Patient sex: M
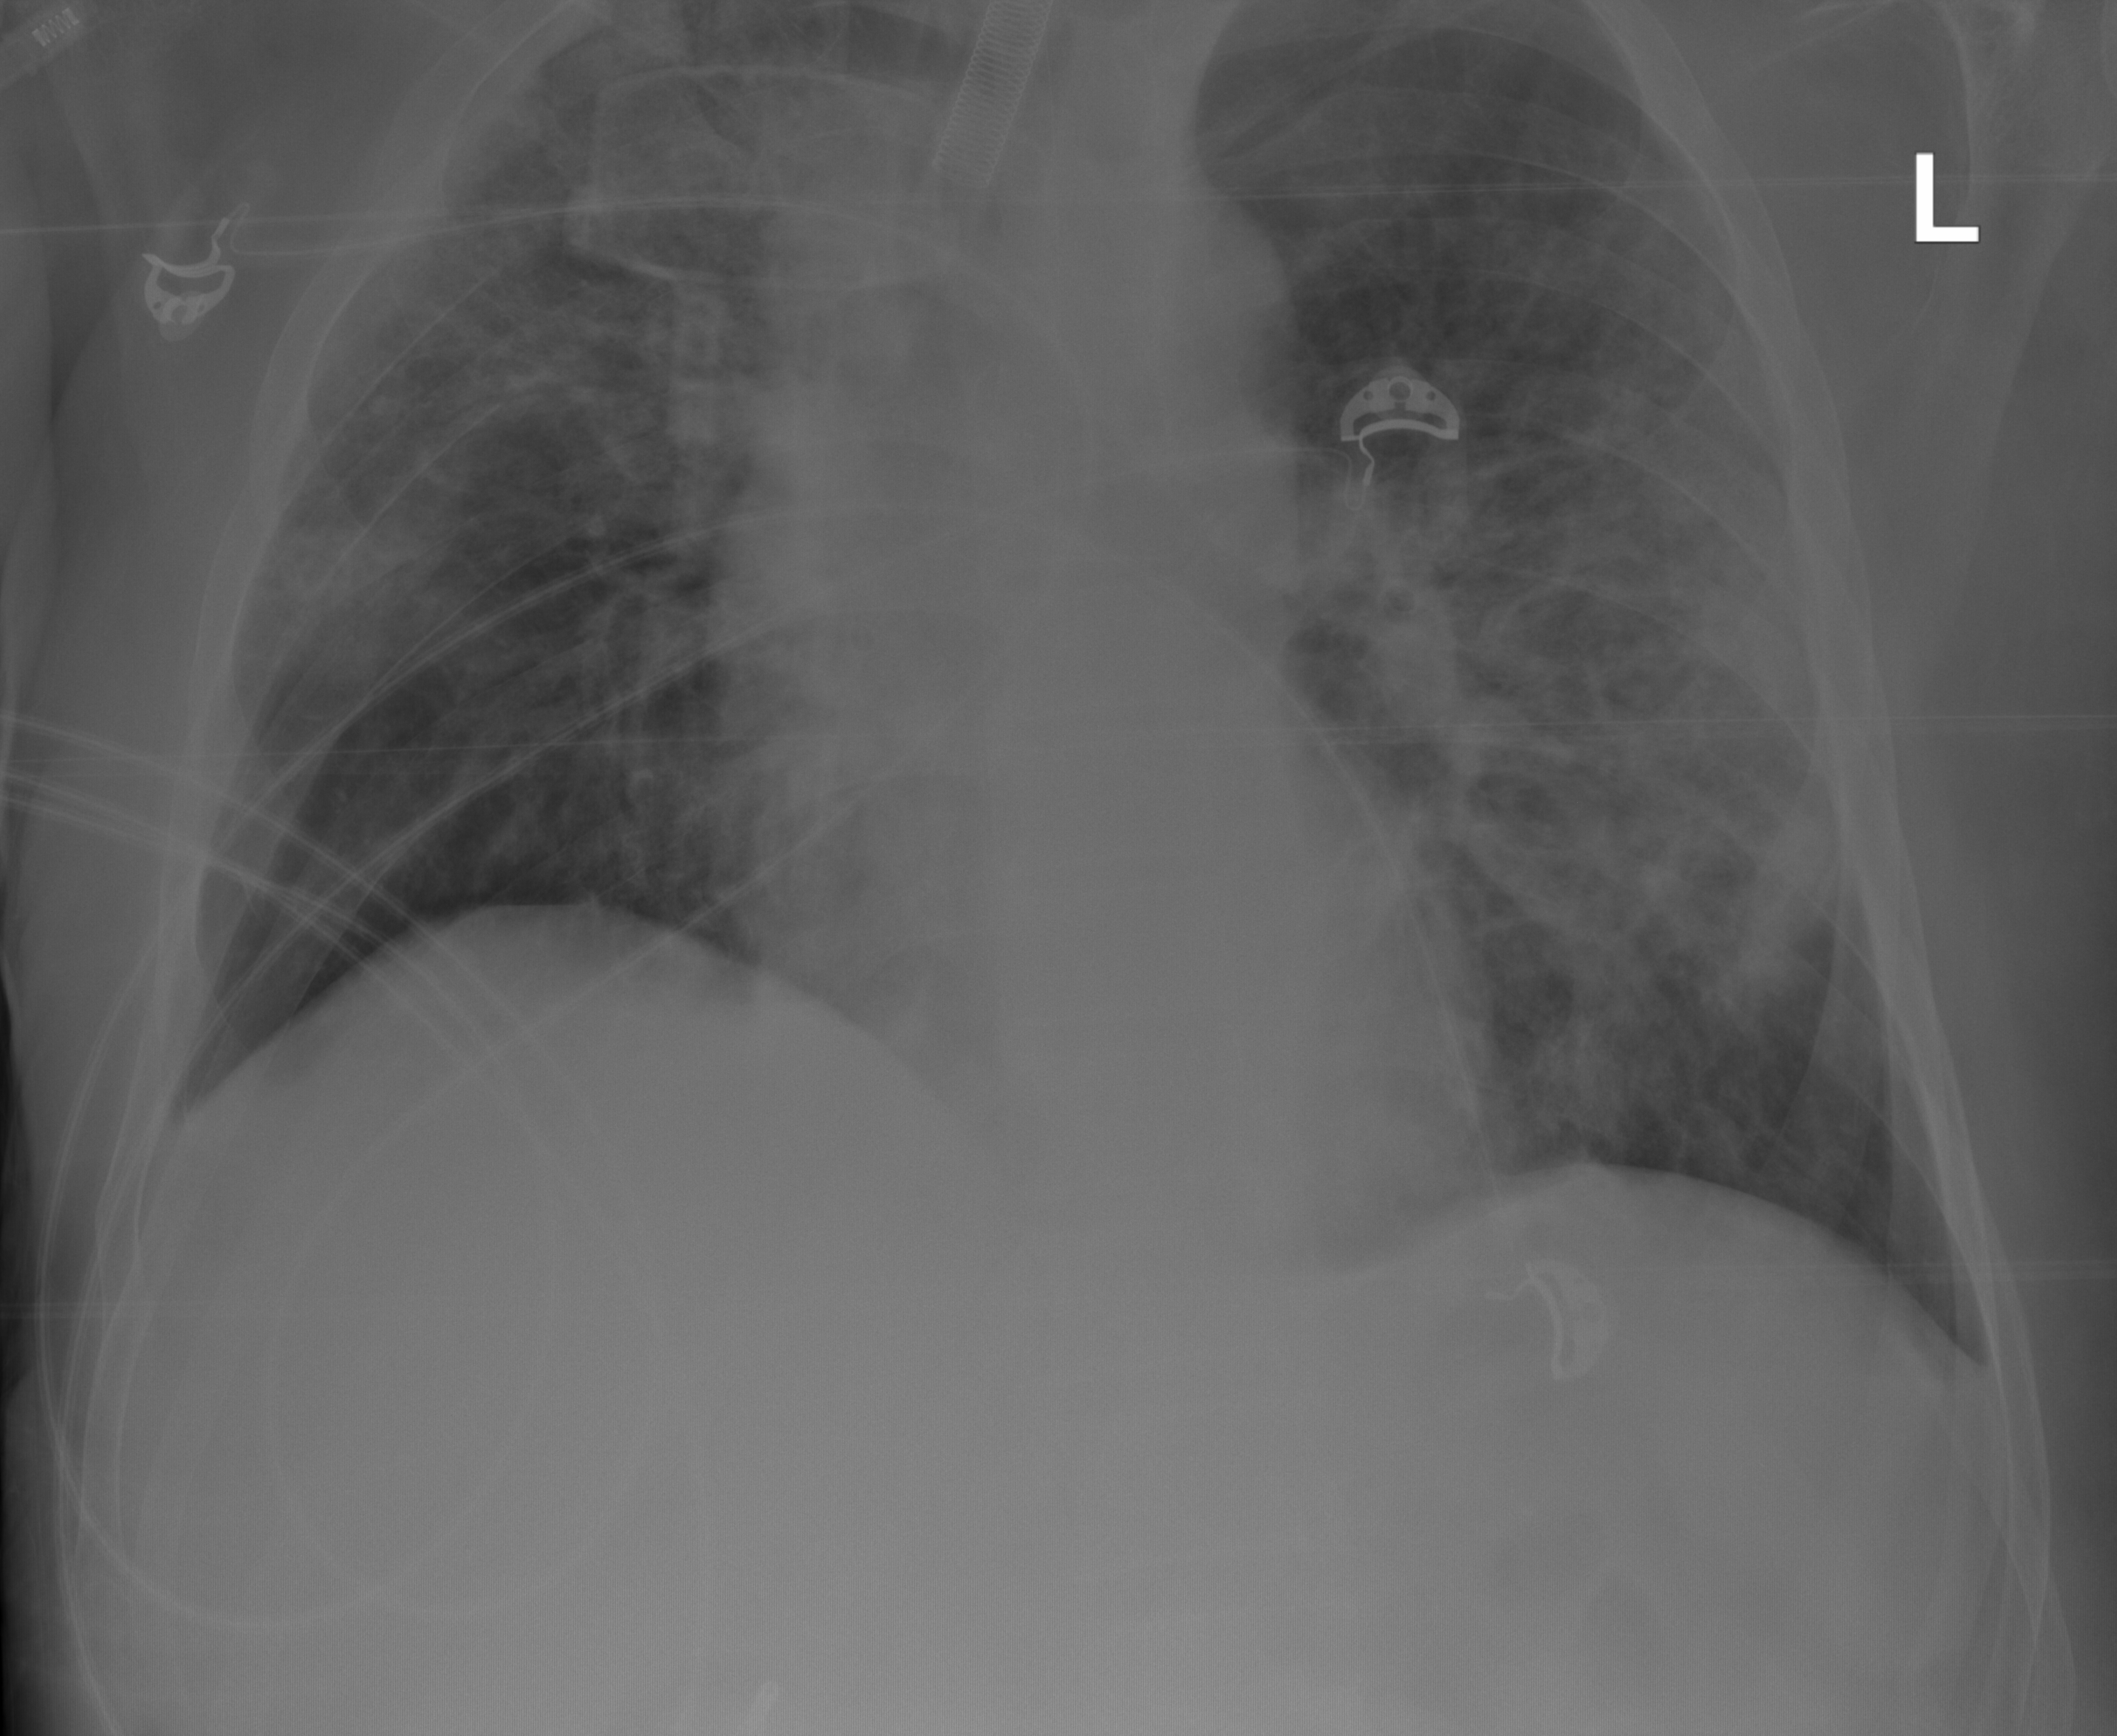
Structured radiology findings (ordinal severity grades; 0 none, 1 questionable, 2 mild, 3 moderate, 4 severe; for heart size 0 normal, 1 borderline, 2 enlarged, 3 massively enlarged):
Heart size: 0
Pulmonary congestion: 0
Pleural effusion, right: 0
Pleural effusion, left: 0
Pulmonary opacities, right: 3
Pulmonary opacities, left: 3
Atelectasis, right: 2
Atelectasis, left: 2